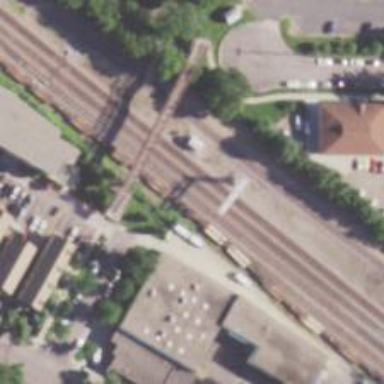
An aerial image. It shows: Railway signal.